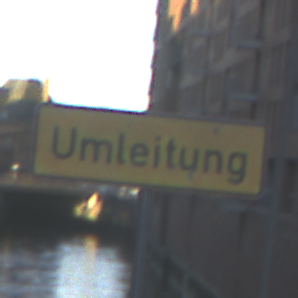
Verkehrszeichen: Umleitungsankuendigung
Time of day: SunriseSunset
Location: Outdoor (Urban)
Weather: Clear
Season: NotSpecified
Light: Natural